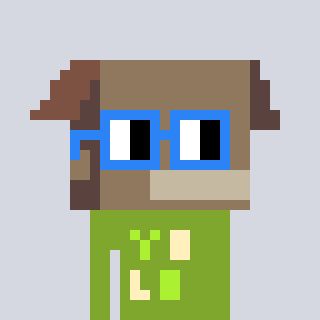
a pixel art character with square blue glasses, a box-shaped head and a slimegreen-colored body on a cool background